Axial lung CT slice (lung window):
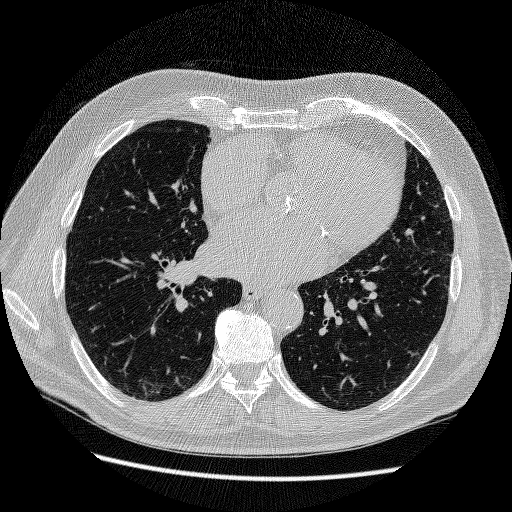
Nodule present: no